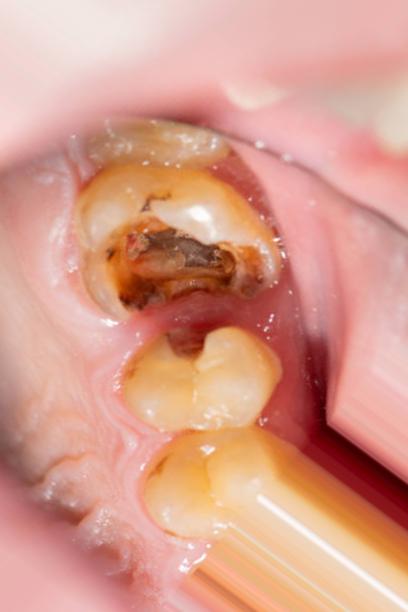
Condition: Caries